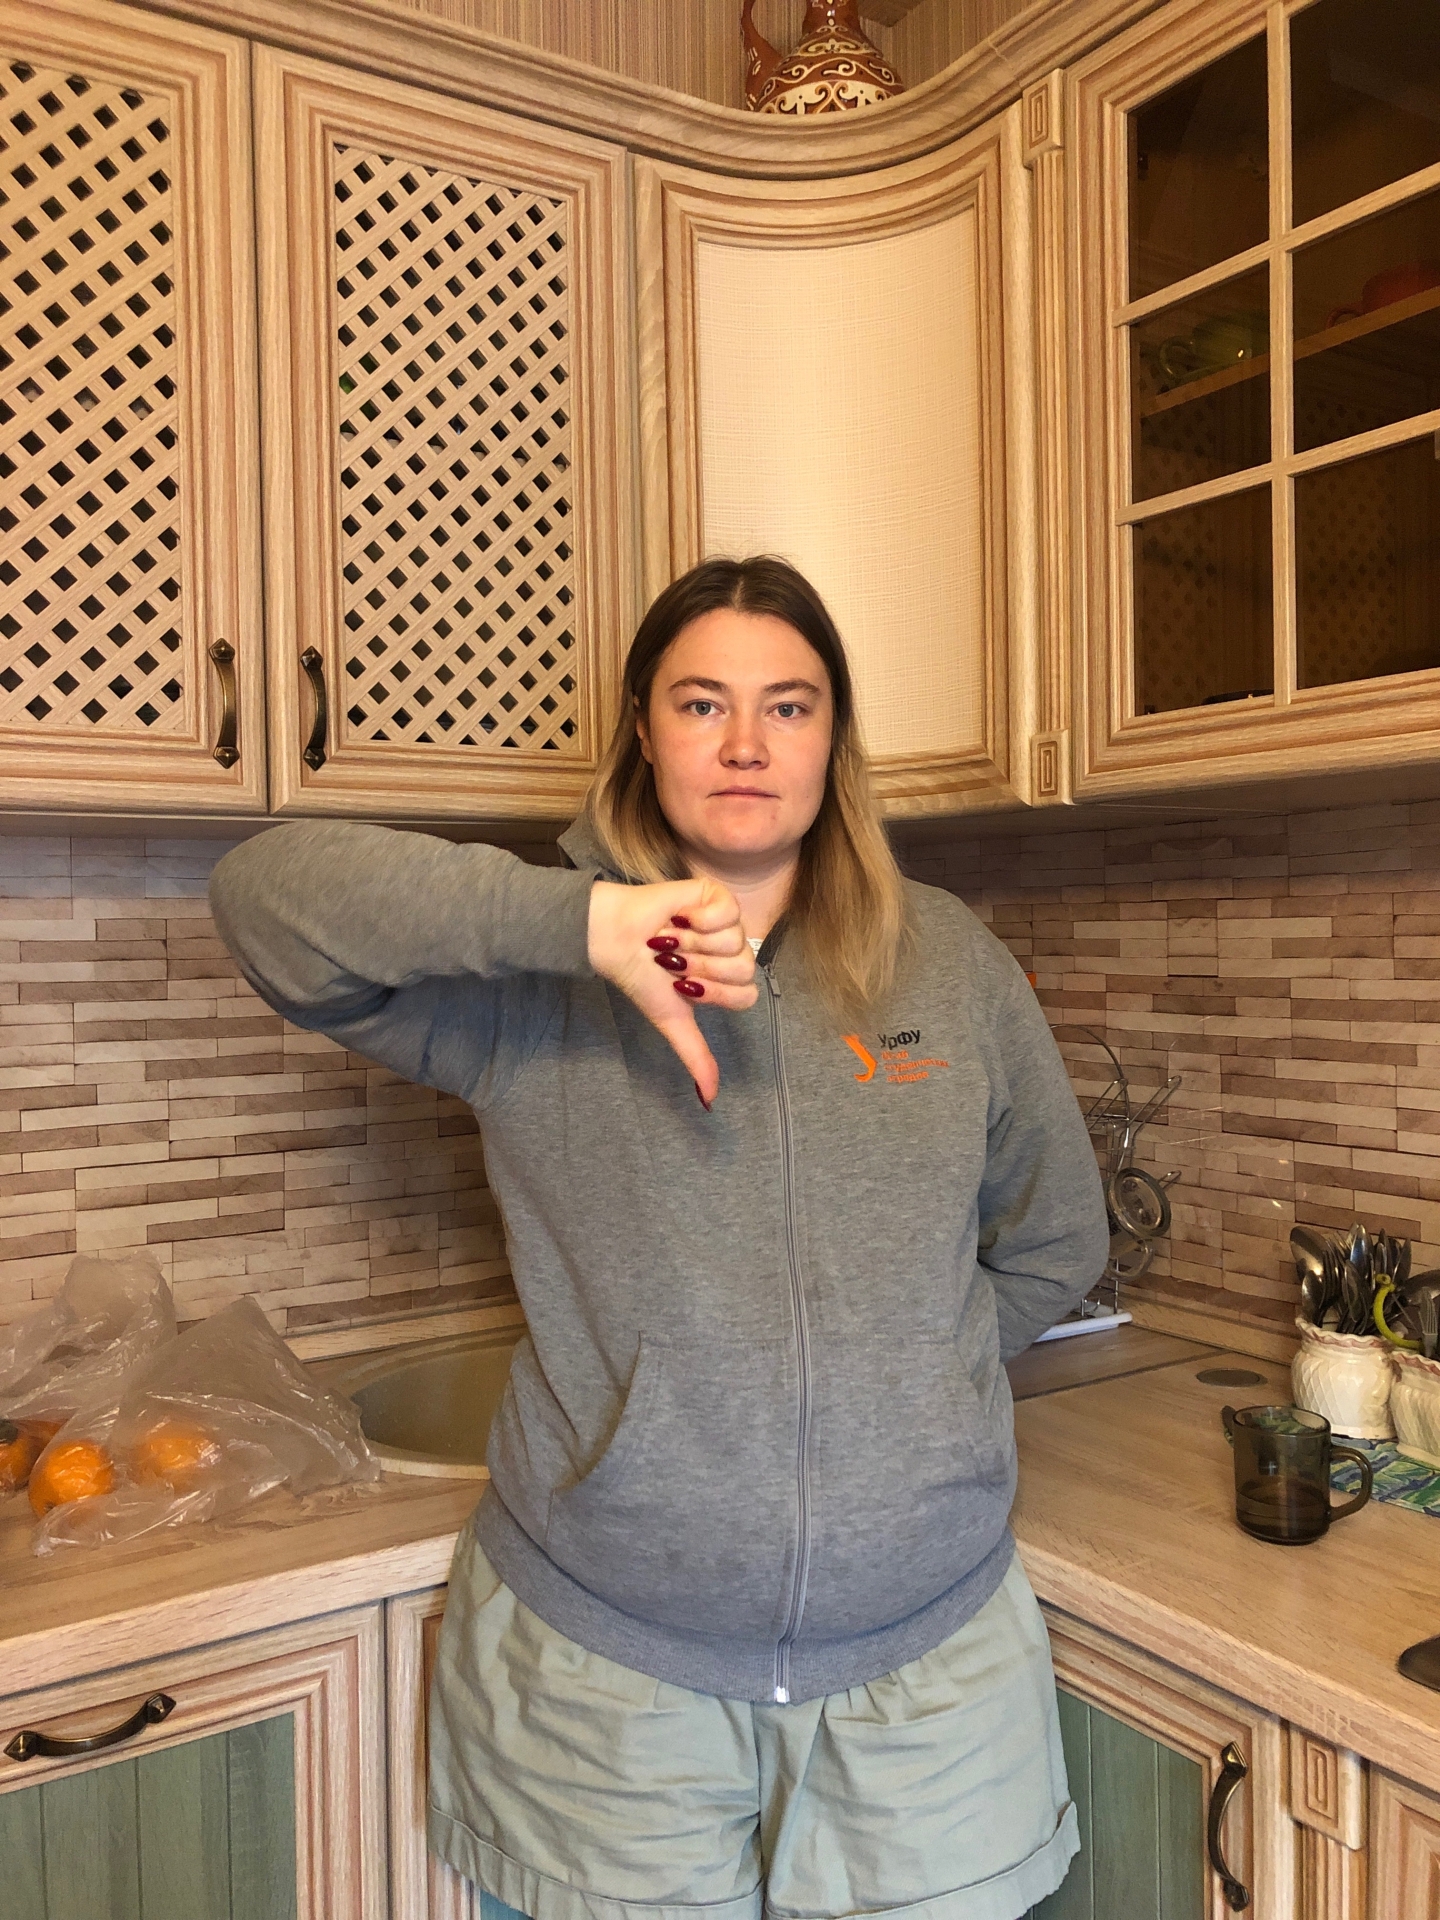
Label: clear